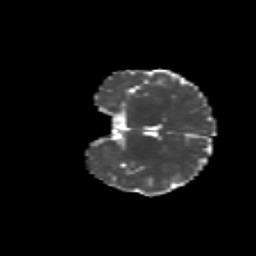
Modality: MD
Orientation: coronal
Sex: female
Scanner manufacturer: siemens
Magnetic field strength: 3 T
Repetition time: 5 s
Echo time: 0.071 s